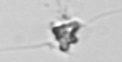
Label: Chaetoceros_didymus